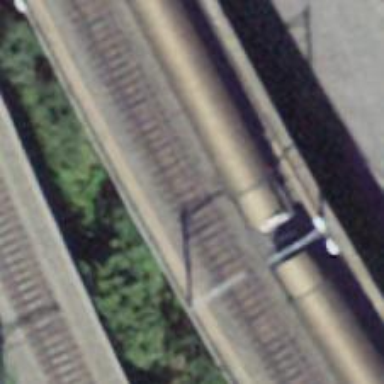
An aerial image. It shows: Railway bridge with electrified contact lines for spur service.